Interaction volume radius: 10 \u00c5
Interaction volume height: 20 \u00c5
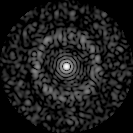
Disorder parameter: 0.8471